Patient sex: M
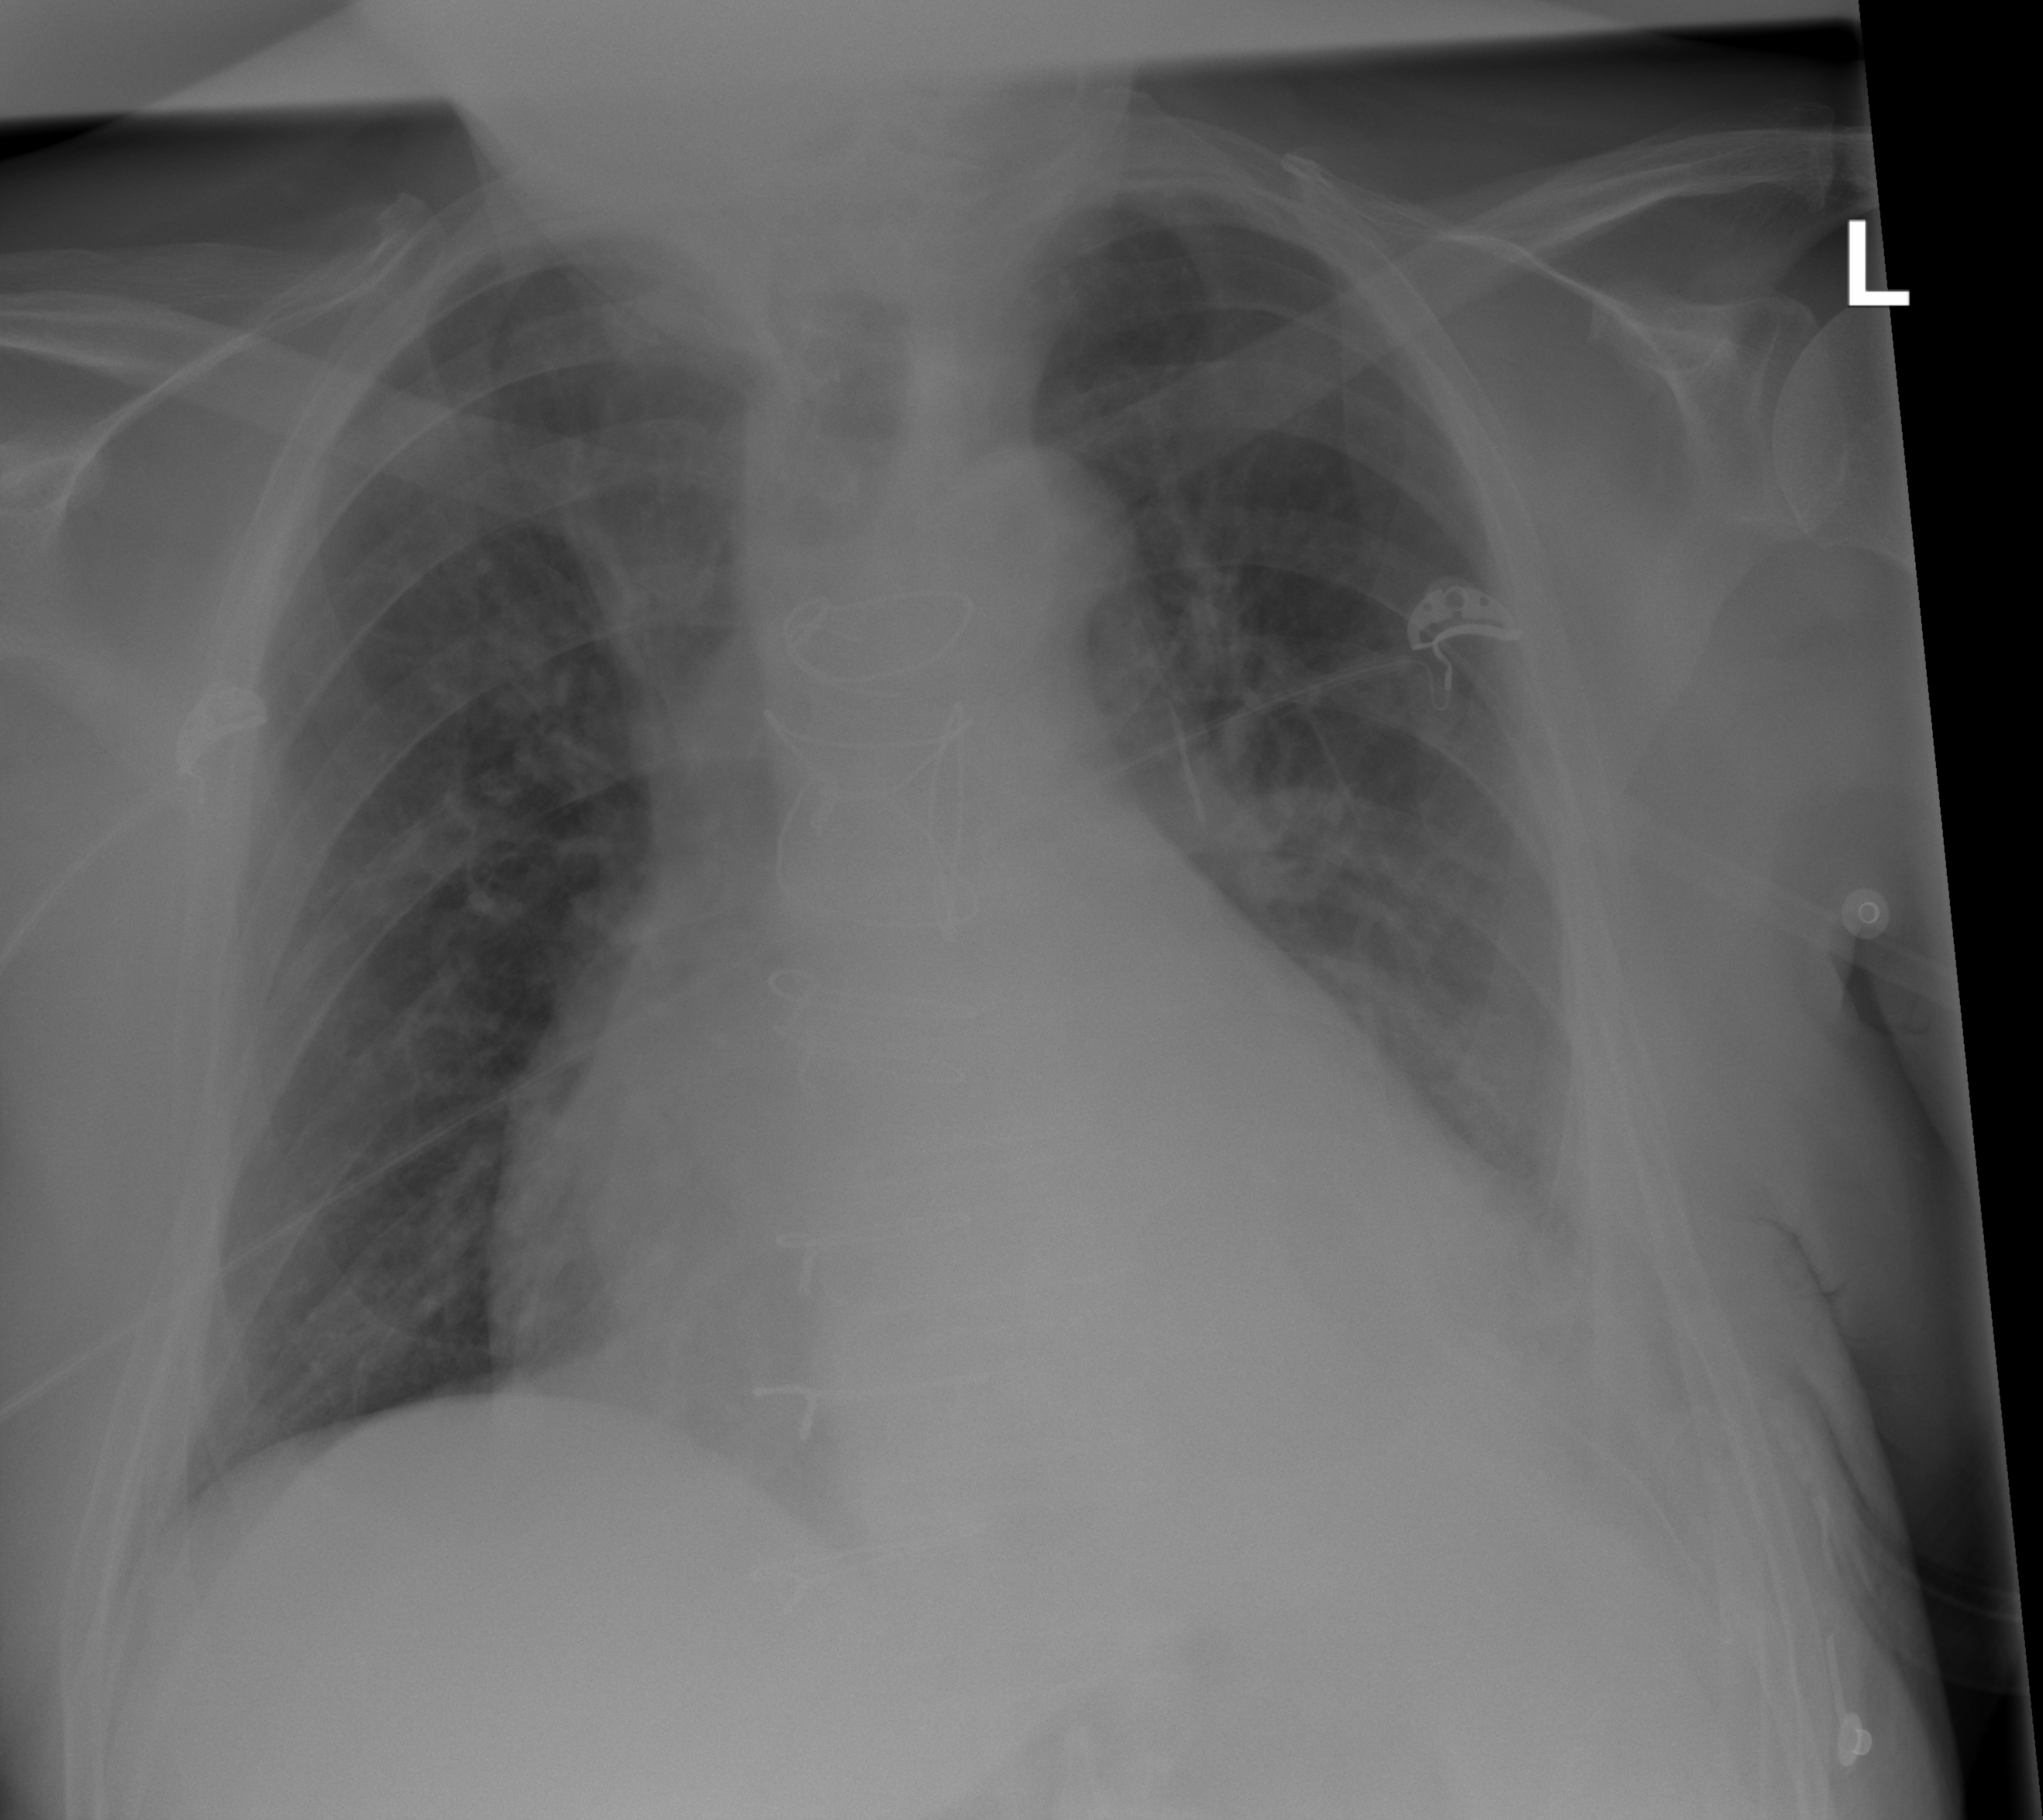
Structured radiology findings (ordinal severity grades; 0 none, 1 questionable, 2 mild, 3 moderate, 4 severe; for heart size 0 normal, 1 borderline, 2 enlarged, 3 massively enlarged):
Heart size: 2
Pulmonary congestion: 0
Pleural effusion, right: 0
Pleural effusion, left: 0
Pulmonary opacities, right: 0
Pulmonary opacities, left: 0
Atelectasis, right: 0
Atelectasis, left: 2